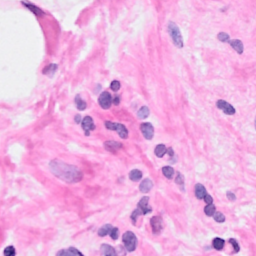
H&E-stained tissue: Breast